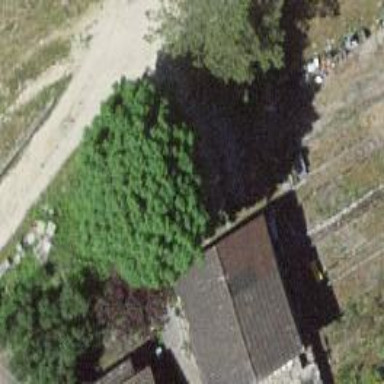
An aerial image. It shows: Garage.